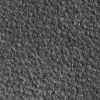
Atmospheric dust classification: not_dusty